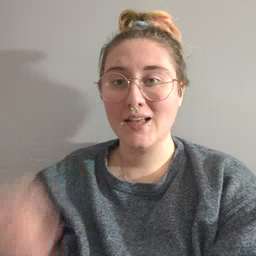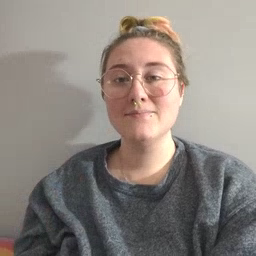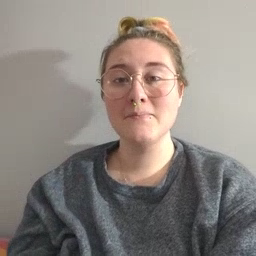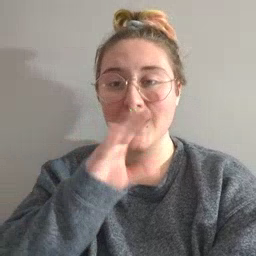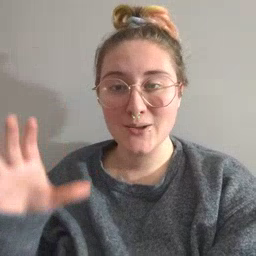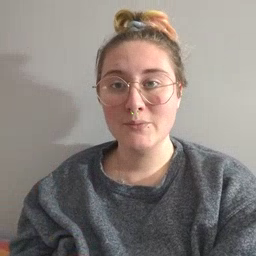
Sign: balloon